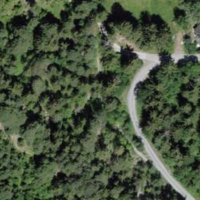
EUNIS habitat code: 43
Species observed at this site:
Amelanchier ovalis